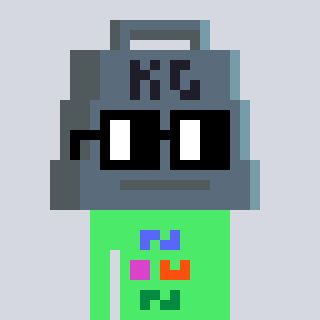
a pixel art character with square black glasses, a weight-shaped head and a teal-colored body on a cool background